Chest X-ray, PA view. Patient: 43 years old, sex F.
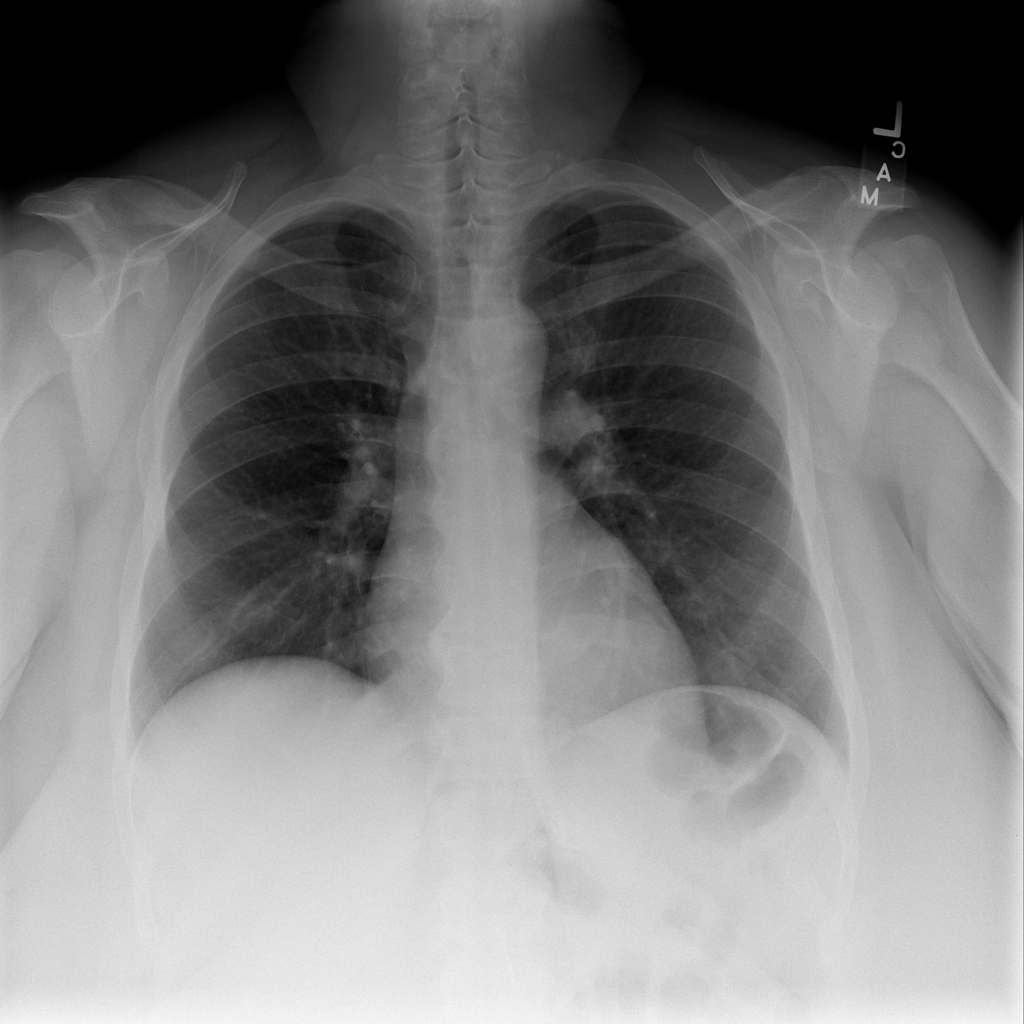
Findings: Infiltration